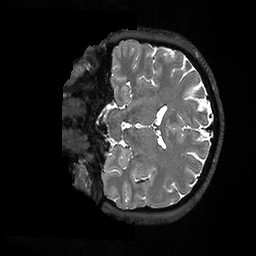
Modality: T2w
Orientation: coronal
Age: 39
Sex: male
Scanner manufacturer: ge
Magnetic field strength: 3 T
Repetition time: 3.202 s
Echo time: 0.06703 s